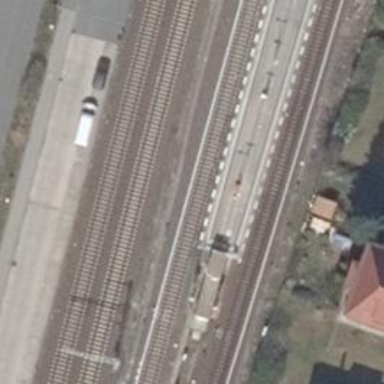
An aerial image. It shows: Stop for light rail public transport on the railway.